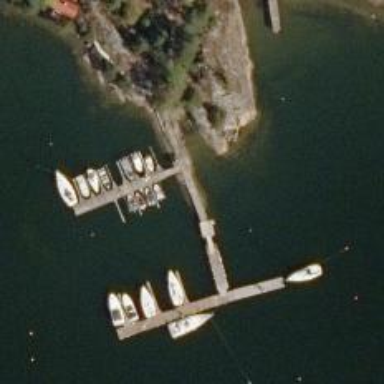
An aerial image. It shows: Pier with mooring facilities.